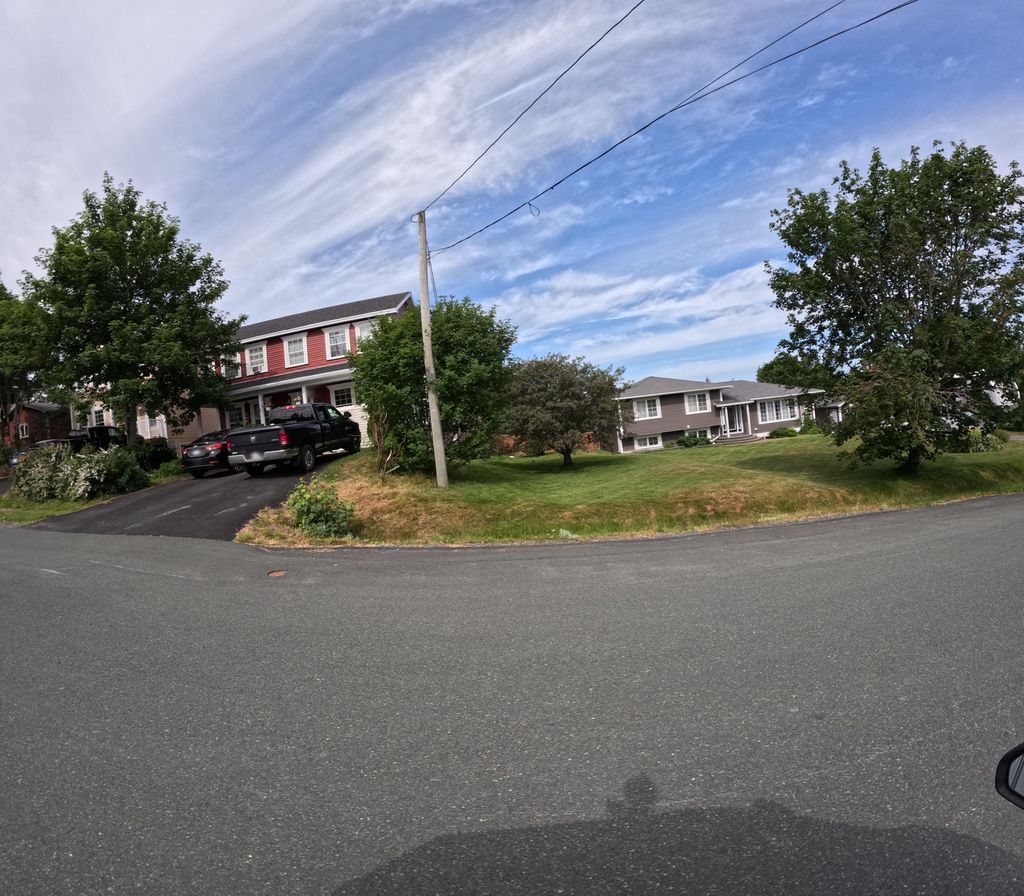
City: st_johns